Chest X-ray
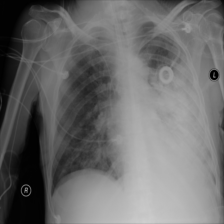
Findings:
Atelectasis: positive
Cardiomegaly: negative
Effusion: negative
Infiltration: negative
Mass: positive
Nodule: negative
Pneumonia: negative
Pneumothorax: negative
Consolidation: positive
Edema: negative
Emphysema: negative
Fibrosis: negative
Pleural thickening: negative
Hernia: negative